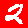
Digit: 2